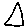
Label: triangle